Question: I have a 'qTip' that I'm using to display data with. It's working great except for the formatting of tabular data.
The content for the 'qTip' has a 'table' embedded in it. Despite having used the 'ui-tooltip-green' class, the tabular content is retaining the default formatting established in my default stylesheet.
How can I cancel out the default formatting that's coming from my default stylesheet and instead use the styling found in the 'ui-tooltip-green' class?
Here's a picture of what the tooltip looks like - you can see the tabular data taking on a different format:

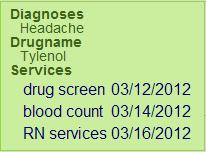
Answer: If you have css rules overwriting each other and are not sure how to solve it, you might want to read up on <URL>. While it doesn't soundlike this is necessarily the cause of the problem, the issue is very much related to the topic. In your case it sounds like you have no rules to be applied to that table, so it's grabbing some more general rules somewhere higher up in the specificity tree.
To be clear, the easiest solution to your problem probably lies in you editing/adding css rules to be specific where you want them to be. Specifically (excuse the pun) you need to be explicit in your css that you want that table and its elements to be styled like their parents.
e.g. if the css for a link in the tooltip looked something like this:
'''
.ui-tooltip-green a {
color: rgb(0,255,0);
font-weight: bold;
}
'''
Then more entries specific to the table would force the style to that element, e.g:
'''
.ui-tooltip-green table a {
color: rgb(0,255,0);
font-weight: bold;
}
'''
Without seeing all of the code involved it's hard to give you a clear answer, but in a general sense you just have to add [more specific] rules for that table.